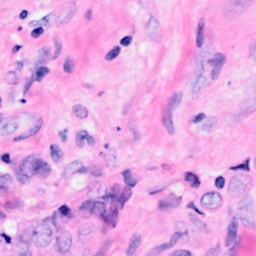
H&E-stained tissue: Breast